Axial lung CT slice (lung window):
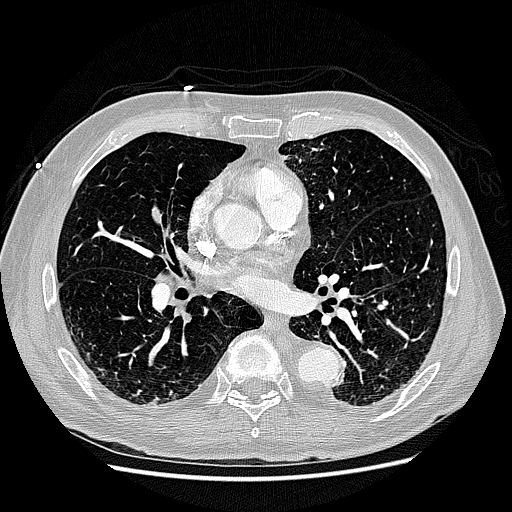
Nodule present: no